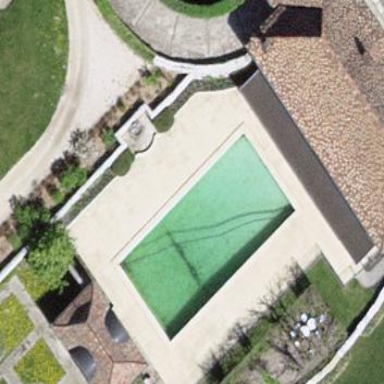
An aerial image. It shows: Swimming pool located in leisure land.